В рамках данной задачи вам предстоит исследовать, как длина тени лёгкого чёрного шара, привязанного ко дну широкого сосуда ниткой и освещаемого солнечным светом зависит от уровня прозрачной жидкости $h$ в сосуде. Длина тени определяется как максимальное расстояние между её граничными точками. Считайте, что сила Архимеда, действующая на шар в воздухе достаточна для того, чтобы нить была натянута. В дальнейшем используйте следующие обозначения: 1) Длина нити $l$ 2) Радиус шара $R$ 3) Угол падения лучей на поверхность жидкости $\alpha$ 4) Угол преломления лучей $\beta$ 5) Длина тени $L$ На графике представлена зависимость длины тени от уровня жидкости в сосуде.
Часть A. До излома
Выразите $L$ через $R$ и $\alpha$ при $h=0$. Пусть $h_1$ — уровень воды в сосуде в момент, когда на графике начинается излом.
Выразите $L$ через $R$, $\alpha$, $\beta$, $l$ и $h$ при $0 < h < h_1$.
Часть B. Исследование излома Пусть $h_2$ — уровень воды в момент, когда излом переходит в линейный участок зависимости.
Выразите $h_1$ через $l$, $R$, $\alpha$ и $\beta$.
При $h_1 < h < h_2$ получите зависимость длины тени от $l$, $R$, $\alpha$, $\beta$ и $h$.
Часть C. Линейный участок Пусть $h_3$ — уровень жидкости в момент, когда длина тени перестаёт меняться.
Выразите $h_2$ через $l$, $R$, $\alpha$, $\beta$.
Поскольку участок линейный, зависимость $L(h)$ имеет вид $L=L_0-kh$. Выразите $L_0$ и $k$ через $l$, $R$, $\alpha$ и $\beta$.
Выразите минимальную длину тени через $l$, $R$, $\alpha$ и $\beta$.
Часть D. Численные значения
Выразите $h_3$ через $l$, $R$, $\alpha$ и $\beta$.
Найдите численные значения $\cos\alpha$ и $\cos\beta$.
Найдите радиус шарика $R$.
Найдите показатель преломления жидкости $n$.
Найдите длину нити $l$.
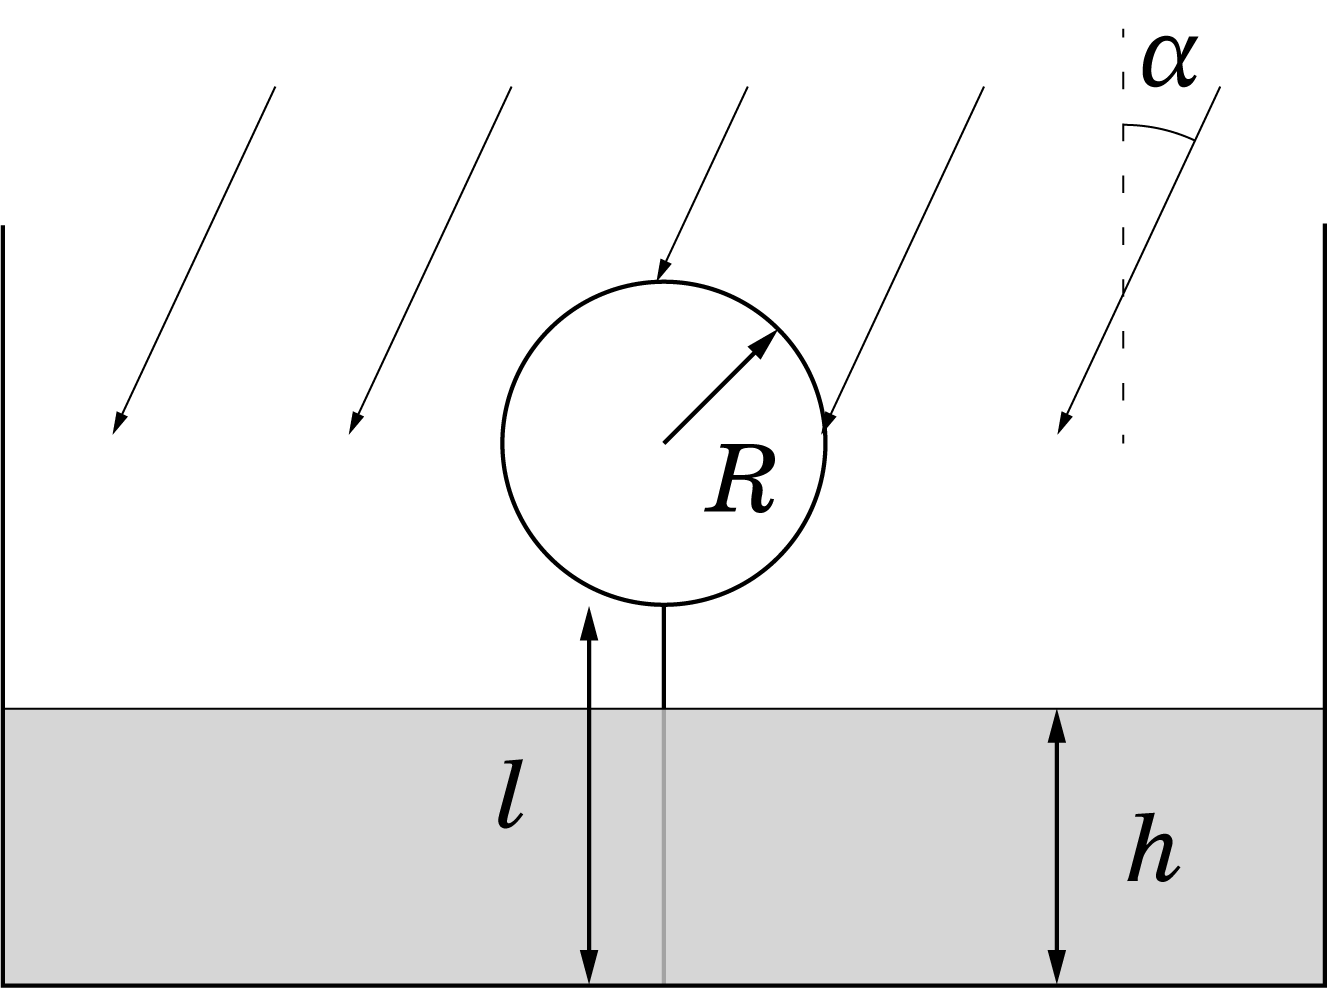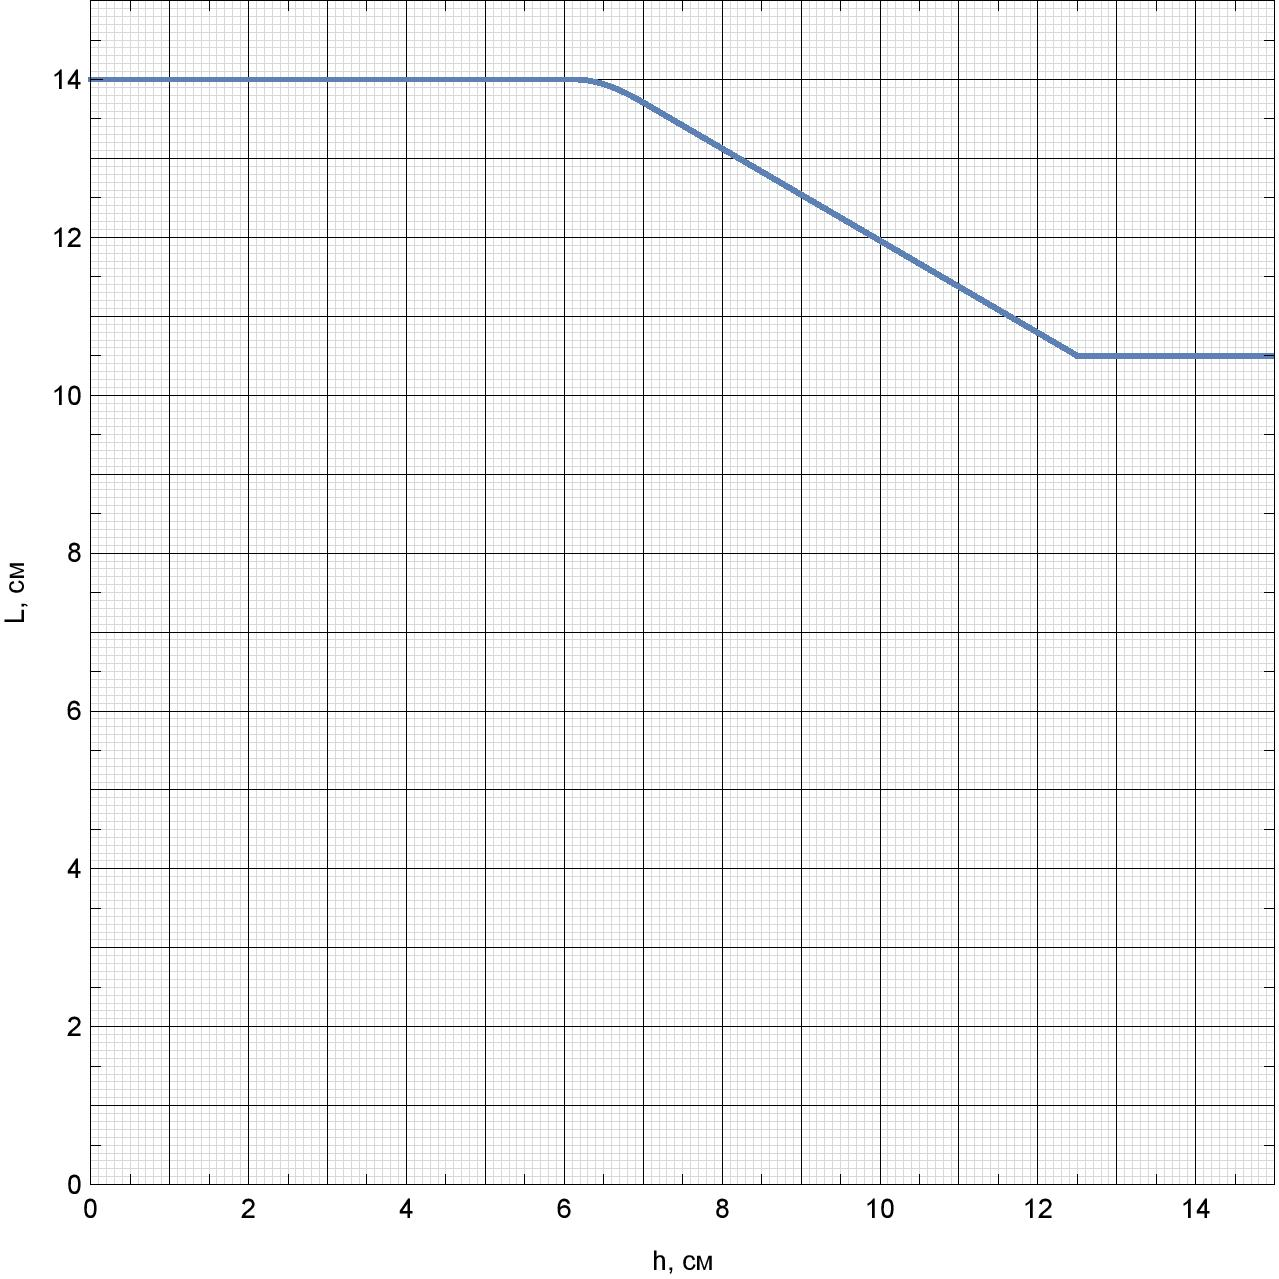
Выразите $L$ через $R$ и $\alpha$ при $h=0$.
Решение: Солнечные лучи можно считать параллельными. При нулевом уровне жидкости в сосуде дно крайними не освещающими дно являются лучи, касающиеся шара. Проводя их продолжения до пересечения с дном $$L=\frac{2R}{cos(\alpha)} $$

Выразите $L$ через $R$, $\alpha$, $\beta$, $l$ и $h$ при $0 < h < h_1$.
Решение: Лучи преломляются и остаются параллельны друг другу. Поскольку поверхность жидкости параллельна основанию сосуда, преломление лучей, касающихся шара, не влияет на длину тени. Таким образом $$L=\frac{2R}{cos(\alpha)} $$

Выразите $h_1$ через $l$, $R$, $\alpha$ и $\beta$.
Решение: Излом графика наступает тогда, когда один из крайних лучей не может коснуться шара до преломления в жидкости. Таким образом, в момент, когда на графике начинается излом, касательная к шару направлена под углом $\alpha$ к вертикали. Отсюда получаем ответ $$h_1=l+R\left(1-sin(\alpha)\right) $$

При $h_1 < h < h_2$ получите зависимость длины тени от $l$, $R$, $\alpha$, $\beta$ и $h$.
Решение: Поскольку $\beta<\alpha$, пока касательная к шару не станет образовывать угол $\beta$ с вертикалью, все лучи после преломления не будут пересекать шар. Тогда границей тени является луч, преломляющийся в точке контакта шара с поверхностью жидкости. Пусть $H$ - высота центра шара над поверхностью жидкости. Тогда найдём длину тени $$L=\frac{R}{cos(\alpha)}+Htg(\alpha)+\sqrt{R^2-H^2} $$ Выражение для $H$ следующее $$H=l+R-h $$ Откуда $$L=\frac{R}{cos(\alpha)}+(l+R-h)tg(\alpha)+\sqrt{R^2-(l+R-h)^2} $$

Выразите $h_2$ через $l$, $R$, $\alpha$, $\beta$.
Решение: Как мы уже знаем, пока касательная к шару составляет с вертикалью угол больший, чем $\beta$, границей тени является луч, преломленный в точке контакта шара с поверхностью. Отсюда $$h_2=l+R(1-sin(\beta)) $$

Поскольку участок линейный, зависимость $L(h)$ имеет вид $L=L_0-kh$. Выразите $L_0$ и $k$ через $l$, $R$, $\alpha$ и $\beta$.
Решение: Если касательная к шару в точке контакта с поверхностью жидкости составляет с вертикалью угол меньший чем $\beta$, один из лучей после преломления касается шара уже внутри жидкости и уже является границей тени. Сохраним обозначение $H$, введённое при решении пункта $B1$. Тогда $$L=\frac{R}{cos(\alpha)}+Htg(\alpha)+\frac{R}{cos(\beta)}-Htg(\beta) $$ Подставляя выражение для $H$, получим $$L=\frac{R}{cos(\alpha)}+\frac{R}{cos(\beta)}+(l+R)(tg(\alpha)-tg(\beta))-(tg(\alpha)-tg(\beta))h $$ Откуда $$L_0=\frac{R}{cos(\alpha)}+\frac{R}{cos(\beta)}+(l+R)(tg(\alpha)-tg(\beta)) $$ $$k=tg(\alpha)-tg(\beta) $$

Выразите минимальную длину тени через $l$, $R$, $\alpha$ и $\beta$.
Решение: В некоторый момент уровень поднимется так высоко, что верхний касающийся шара луч будет касаться его и после преломления. В дальнейшем именно верхний луч, касающийся шара после преломления, определяет длину его тени. Она остаётся постоянной и равна $$L=\frac{2R}{cos(\beta)} $$

Выразите $h_3$ через $l$, $R$, $\alpha$ и $\beta$.
Решение: Используем результат предыдущего пункта $$\frac{2R}{cos(\beta)}=\frac{R}{cos(\alpha)}+\frac{R}{cos(\beta)}+(l+R)(tg(\alpha)-tg(\beta))-(tg(\alpha)-tg(\beta))h_3 $$ Откуда $$h_3=l+R(1+\frac{cos(\beta)-cos(\alpha)}{sin(\alpha-\beta)}) $$

Найдите численные значения $\cos\alpha$ и $\cos\beta$.
Решение: Из графика получим, что $$\frac{L_{max}}{L_{min}}=\frac{cos(\beta)}{cos(\alpha)}=\frac{4}{3} $$ Найдём угловой коэффициент линейного участка графика $$k=tg(\alpha)-tg(\beta)=\frac{7}{12} $$ Используя известное выражение $$\frac{1}{cos^2(\alpha)}=1+tg^2(\alpha) $$ получаем $$tg(\alpha)-\sqrt{\frac{9}{16}(1+tg^2(\alpha))-1}=\frac{7}{12} $$ Получаем квадратное уравнение относительно $tg(\alpha)$ $$tg^2(\alpha)-\frac{8tg(\alpha)}{3}+\frac{16}{9}=0 $$ Его решение $$tg(\alpha)=\frac{4}{3} $$ Получим ответы на вопросы $$cos(\alpha)=\frac{3}{5};~cos(\beta)=\frac{4}{5} $$

Найдите радиус шарика $R$.
Решение: Максимальная длина тени равна $$L_{max}=\frac{2R}{cos(\alpha)}=14~см $$ откуда $$R=\frac{L_{max}cos(\alpha)}{2}=4,2~см $$

Найдите показатель преломления жидкости $n$.
Решение: $$n=\frac{sin(\alpha)}{sin(\beta)}=\frac{4}{3} $$

Найдите длину нити $l$.
Решение: Наиболее точно $l$ можно измерить по точке $h_3$ $$l=h_3-R(1+\frac{cos(\beta)-cos(\alpha)}{sin(\alpha-\beta)})=h_3-\frac{12}{7}R=5,3~см $$
Темы:
T, Оптика, Геометрическая оптика, Преломление, Тень, 2021, Сборы XY, W